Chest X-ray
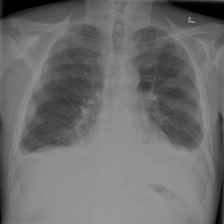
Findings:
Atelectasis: negative
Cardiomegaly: negative
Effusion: negative
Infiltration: negative
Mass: negative
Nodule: negative
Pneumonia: negative
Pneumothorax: negative
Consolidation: negative
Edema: negative
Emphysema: negative
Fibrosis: negative
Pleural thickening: negative
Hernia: negative